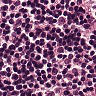
Metastatic tissue present: no